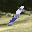
Label: 1